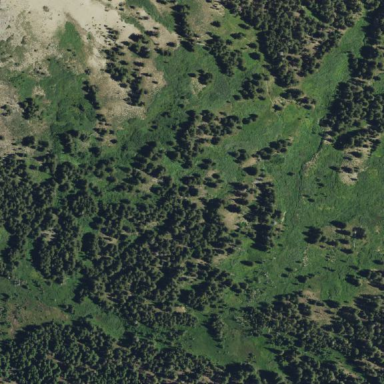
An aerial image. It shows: Wet meadow with wood vegetation.